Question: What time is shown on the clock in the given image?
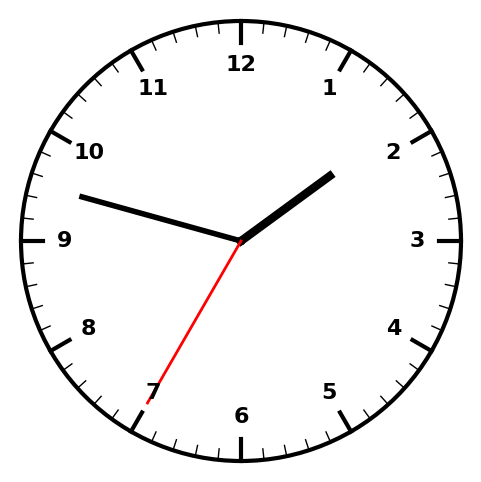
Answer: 01:47:35